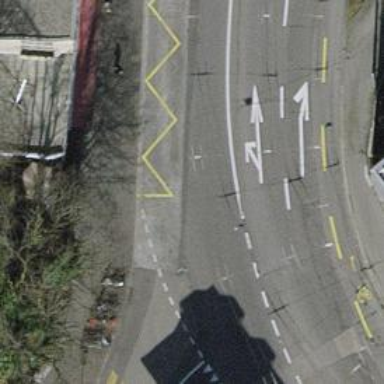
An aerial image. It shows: Trolleybus stop position for public transport.